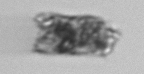
Label: fecal_pellet